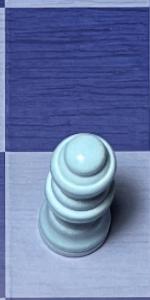
Label: Queen_White